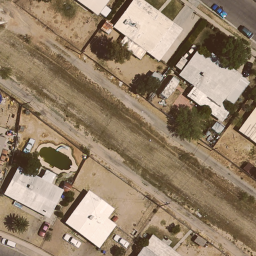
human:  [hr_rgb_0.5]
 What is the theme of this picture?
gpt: medium residential

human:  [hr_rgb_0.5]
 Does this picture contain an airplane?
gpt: no

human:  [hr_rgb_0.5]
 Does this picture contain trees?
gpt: yes

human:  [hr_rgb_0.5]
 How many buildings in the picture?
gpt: four

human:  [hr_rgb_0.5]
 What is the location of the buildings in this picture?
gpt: lower left and upper right